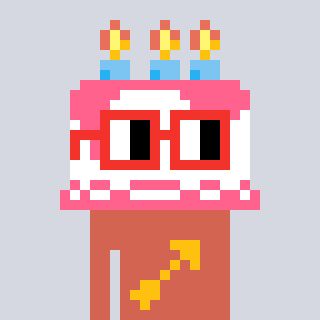
a pixel art character with square red glasses, a cake-shaped head and a peachy-colored body on a cool background